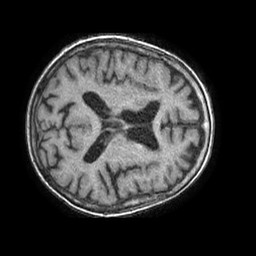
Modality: T1w
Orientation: axial
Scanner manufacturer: philips
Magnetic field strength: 1.5 T
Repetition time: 0.007993 s
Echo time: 0.003719 s